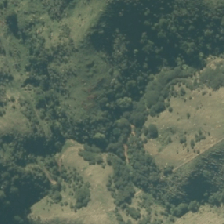
Land cover: broadleaved_indigenous_hardwood